Current action and preconditions to check: trajectory_clear

Your task: For each precondition in the list above, predict whether it will hold at this action.

Consider the current scene as observed from the mobile robot's camera, and analyze the predicted future states of all dynamic agents (e.g., people, animals, vehicles, or any moving entities) within the NEXT SECOND.

IMPORTANT: Only answer "very likely" if you are absolutely certain—based on strong, clear evidence—that a dynamic agent will violate the precondition in the predicted future state. Do NOT answer "very likely" for unlikely, ambiguous, or low-probability risks.

Ask yourself for each precondition: Is there a high probability, with clear and convincing evidence, that the predicted future states of any dynamic agent will interfere with the predicted future state of the currently executing action within the NEXT SECOND, causing that precondition to fail?

Assess the risk level based on these predictions. Use "likely" or "very likely" if motions create a clear risk of interference.

Use "neutral" or "improbable" if agents are nearby but their predicted paths are clearly diverging or non-conflicting.

Failure Risk Categories: "very improbable", "improbable", "neutral", "likely", "very likely"

Answer Format: Output ONLY the probability_of_failure value from these categories: "very improbable", "improbable", "neutral", "likely", "very likely"

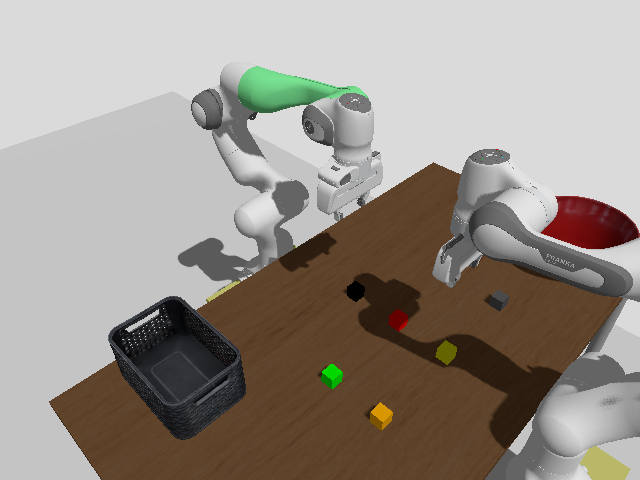

Answer: very improbable